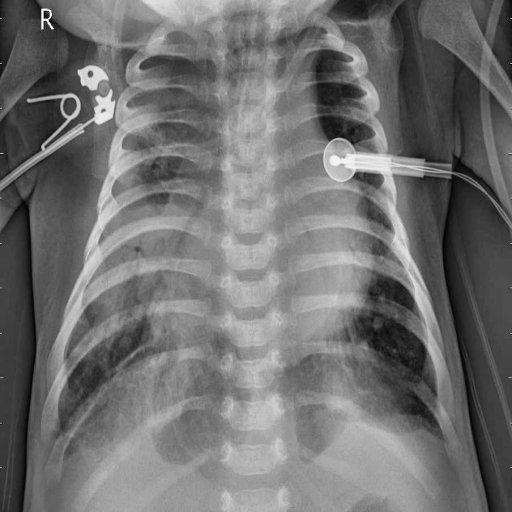
Finding: PNEUMONIA